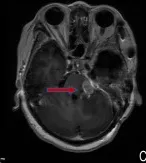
Changes of meningioma at different shooting angles of MRI. Meningioma recurred on 2020-07-23.
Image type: radiology (mri)